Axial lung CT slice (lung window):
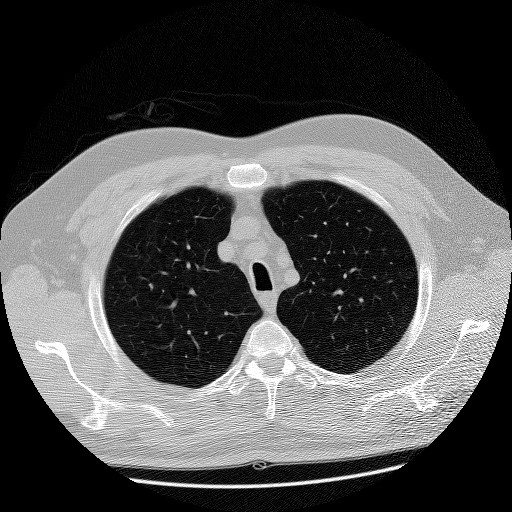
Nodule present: no